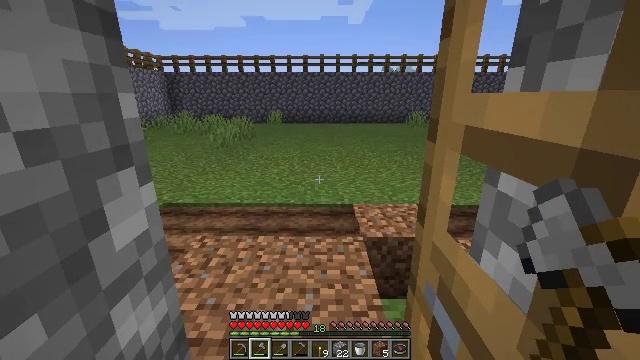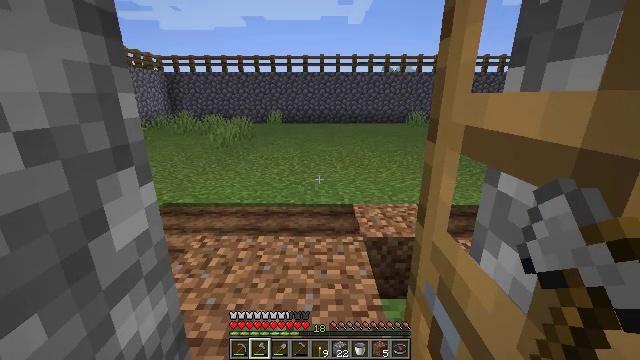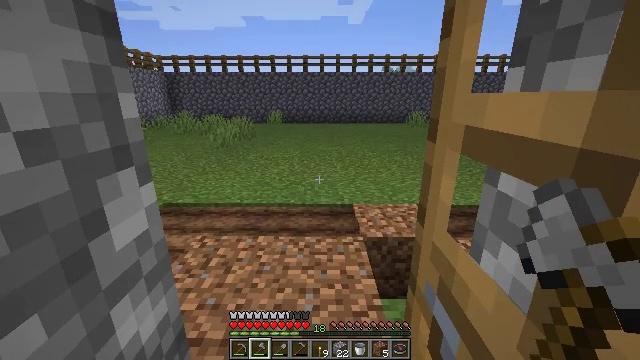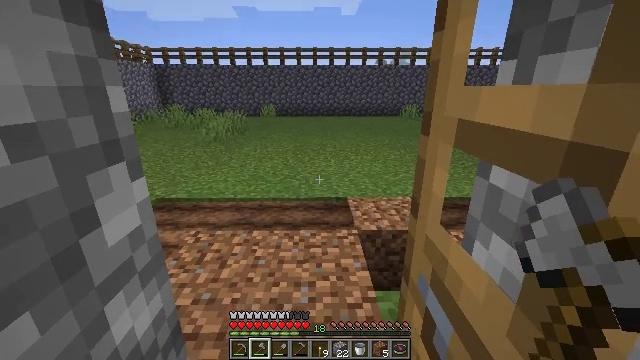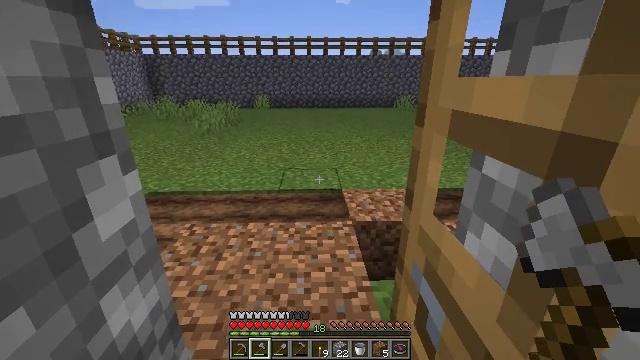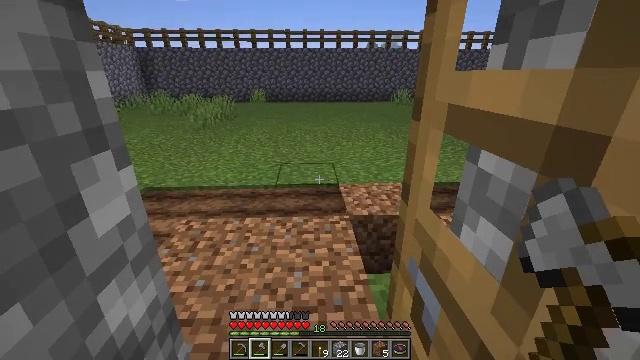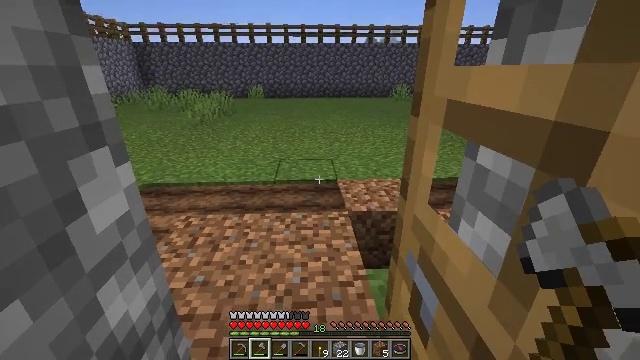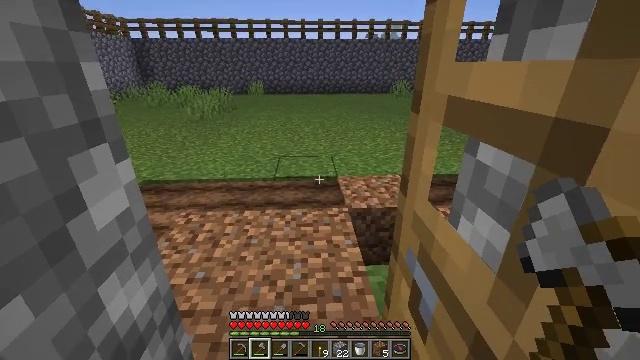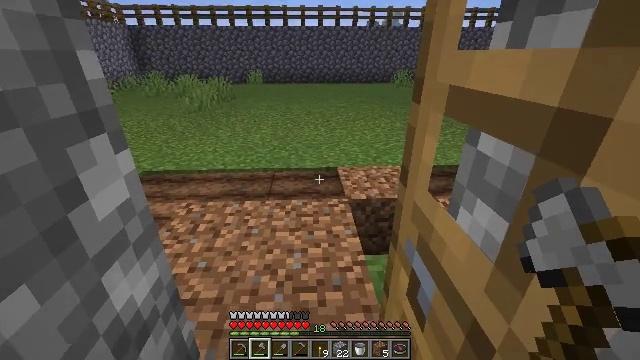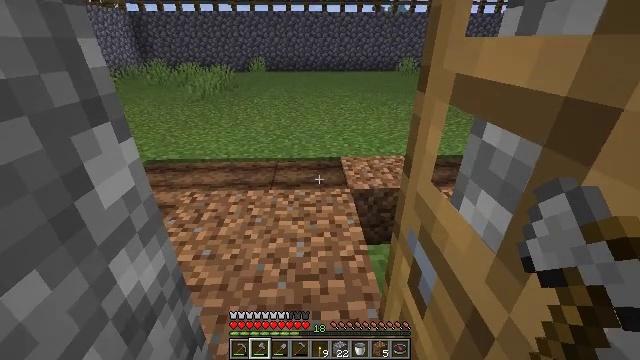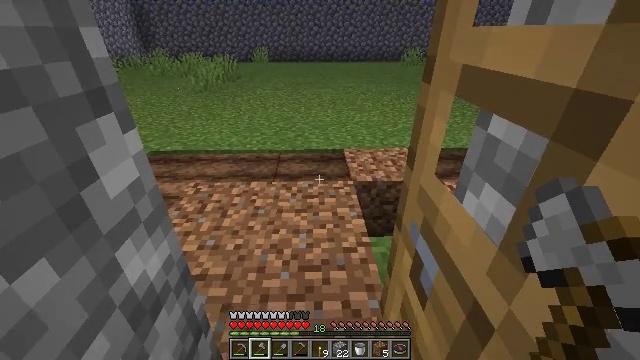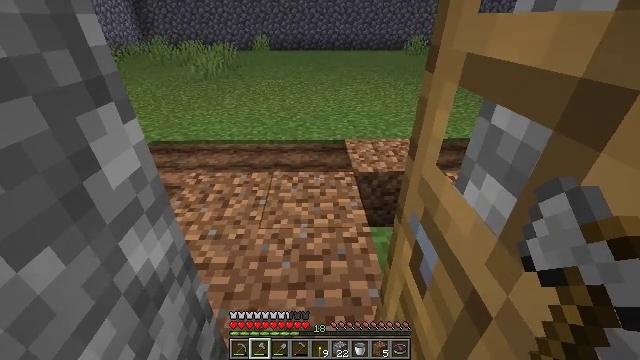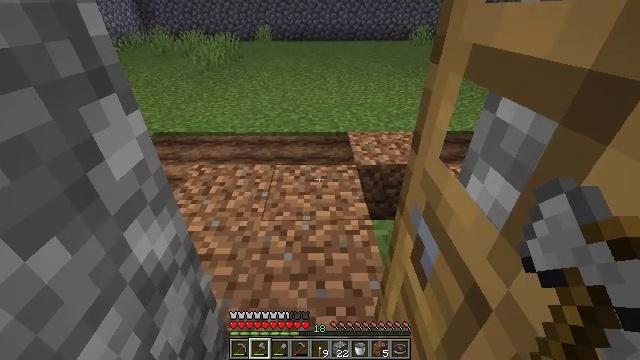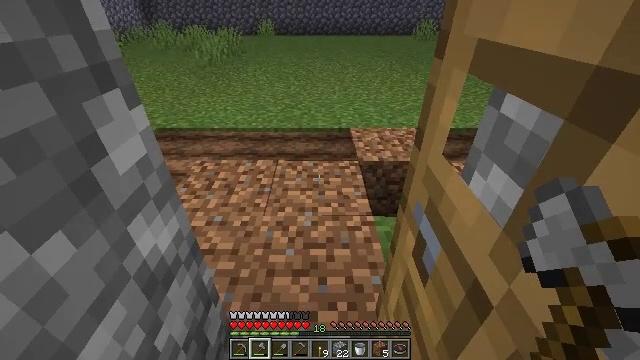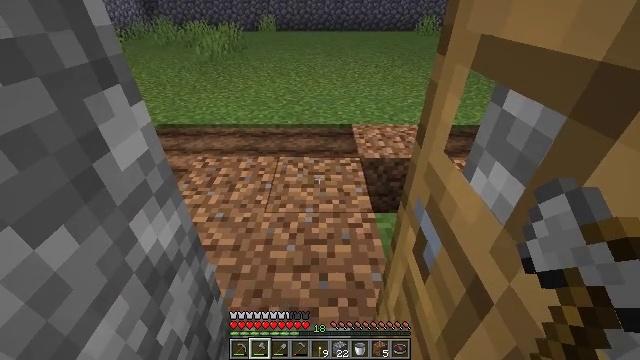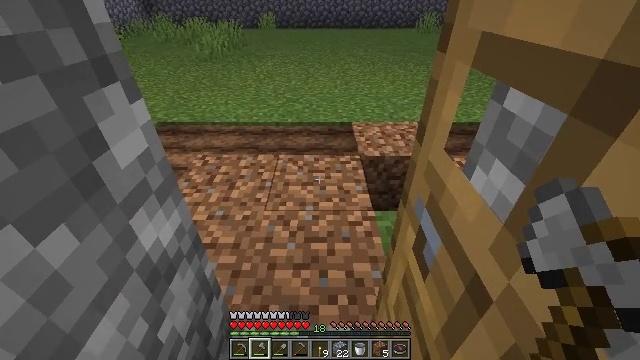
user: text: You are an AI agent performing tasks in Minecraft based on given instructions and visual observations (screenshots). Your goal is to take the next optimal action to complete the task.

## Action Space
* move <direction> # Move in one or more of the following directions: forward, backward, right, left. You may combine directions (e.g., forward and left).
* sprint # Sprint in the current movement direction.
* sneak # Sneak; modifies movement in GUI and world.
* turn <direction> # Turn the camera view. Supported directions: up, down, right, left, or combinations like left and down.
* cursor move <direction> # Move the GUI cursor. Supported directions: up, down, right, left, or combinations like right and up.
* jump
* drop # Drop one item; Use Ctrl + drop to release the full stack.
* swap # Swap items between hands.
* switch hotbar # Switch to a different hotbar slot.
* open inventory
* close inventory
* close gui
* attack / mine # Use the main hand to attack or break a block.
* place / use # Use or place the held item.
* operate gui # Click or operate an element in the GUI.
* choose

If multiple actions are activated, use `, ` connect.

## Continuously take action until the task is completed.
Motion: motion action
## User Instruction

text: Collect dirt by holding left button.
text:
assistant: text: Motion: no_op
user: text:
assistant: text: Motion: no_op
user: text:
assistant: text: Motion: turn right and down
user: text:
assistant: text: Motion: turn right and down
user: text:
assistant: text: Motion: turn down
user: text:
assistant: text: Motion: no_op
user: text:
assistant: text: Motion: no_op
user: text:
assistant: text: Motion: turn down
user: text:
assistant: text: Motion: turn down
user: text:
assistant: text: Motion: turn down
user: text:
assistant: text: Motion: turn down
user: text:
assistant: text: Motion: turn down
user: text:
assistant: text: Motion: no_op
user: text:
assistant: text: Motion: no_op
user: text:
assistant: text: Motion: no_op
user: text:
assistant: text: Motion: turn down
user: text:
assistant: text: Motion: turn down
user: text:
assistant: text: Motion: no_op
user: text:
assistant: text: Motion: no_op
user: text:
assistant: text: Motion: no_op
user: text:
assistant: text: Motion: no_op
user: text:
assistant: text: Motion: no_op
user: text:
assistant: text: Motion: no_op
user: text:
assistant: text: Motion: no_op
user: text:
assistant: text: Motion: no_op
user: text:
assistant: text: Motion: no_op
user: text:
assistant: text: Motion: no_op
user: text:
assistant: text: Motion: no_op
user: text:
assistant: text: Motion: no_op
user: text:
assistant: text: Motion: no_op